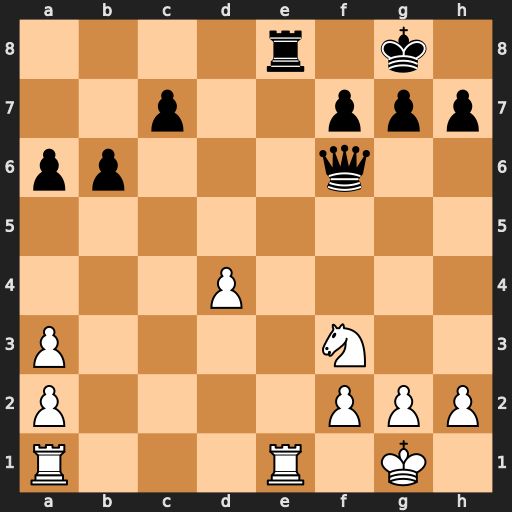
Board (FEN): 4r1k1/2p2ppp/pp3q2/8/3P4/P4N2/P4PPP/R3R1K1
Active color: w
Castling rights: -
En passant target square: -
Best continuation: Rxe8#